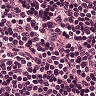
Metastatic tissue present: no